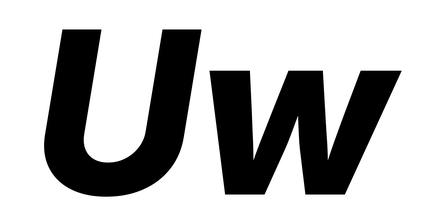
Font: Inter-Italic_ExtraBold_Italic